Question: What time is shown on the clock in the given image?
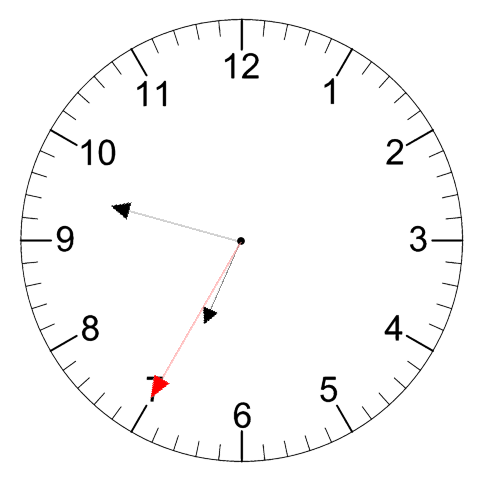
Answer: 06:47:35